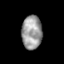
Tissue: skin
Cell type: Epithelial cells
Senescence score: 0.1091
Nuclear area (px): 666
Mean DAPI intensity: 155.374